Interaction volume radius: 5 \u00c5
Interaction volume height: 20 \u00c5
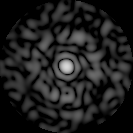
Disorder parameter: 0.8445